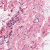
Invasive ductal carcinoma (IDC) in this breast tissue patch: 0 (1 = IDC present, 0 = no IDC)